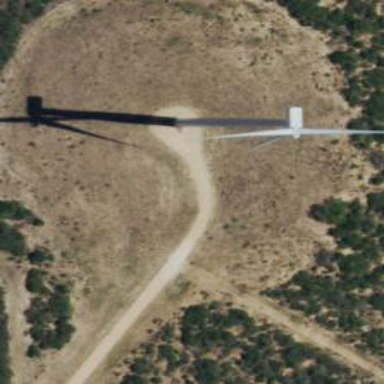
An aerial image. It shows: Wind generator with horizontal axis. The generator is wind turbine.